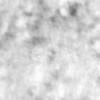
Label: no_change